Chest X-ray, PA view. Patient: 21 years old, sex F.
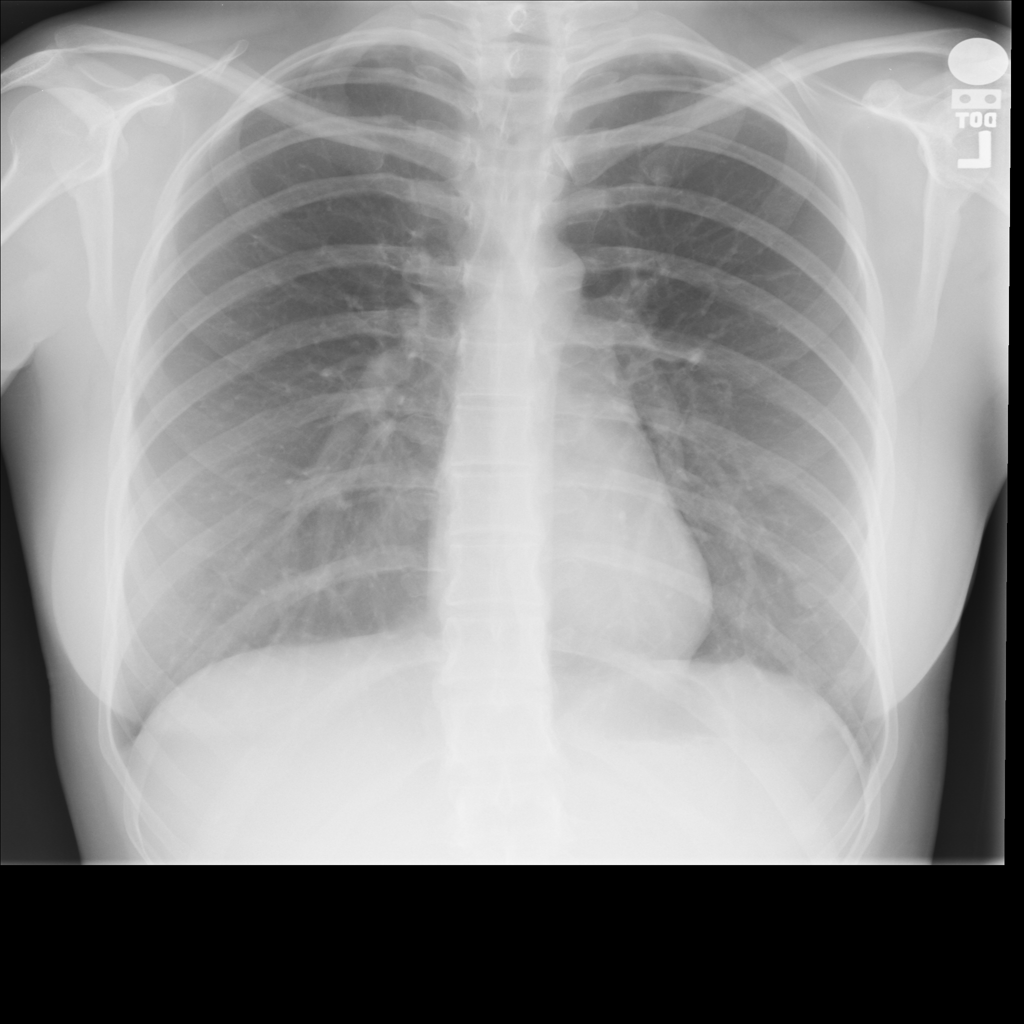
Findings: No Finding